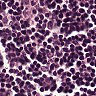
Metastatic tissue present: no